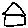
Label: house